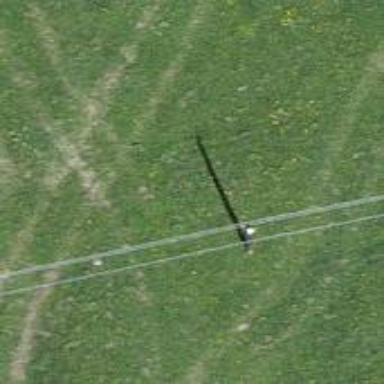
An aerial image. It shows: Power pole.